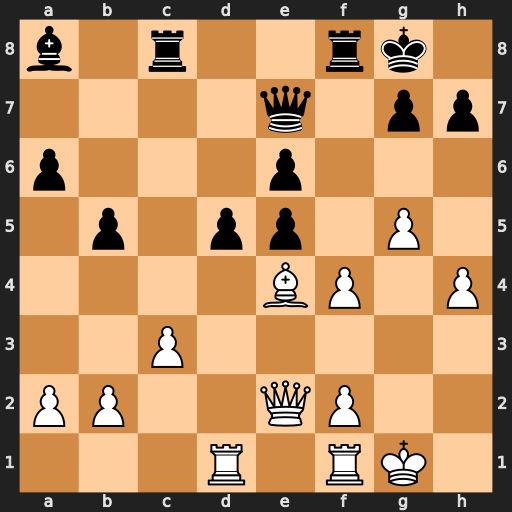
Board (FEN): b1r2rk1/4q1pp/p3p3/1p1pp1P1/4BP1P/2P5/PP2QP2/3R1RK1
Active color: w
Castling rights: -
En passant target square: -
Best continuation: Bxh7+ Kxh7 Qh5+ Kg8 g6 Qxh4 Qxh4